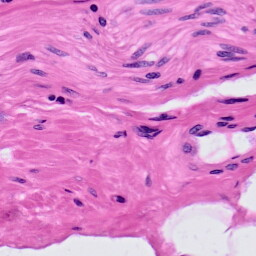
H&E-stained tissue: Prostate